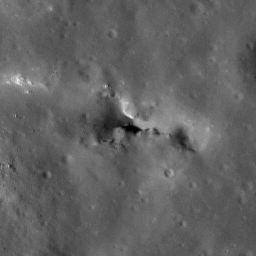
Pit: Copernicus 21
Host crater: Copernicus
Host type: impact_melt
Lunar coordinates: latitude 10.194, longitude 339.847